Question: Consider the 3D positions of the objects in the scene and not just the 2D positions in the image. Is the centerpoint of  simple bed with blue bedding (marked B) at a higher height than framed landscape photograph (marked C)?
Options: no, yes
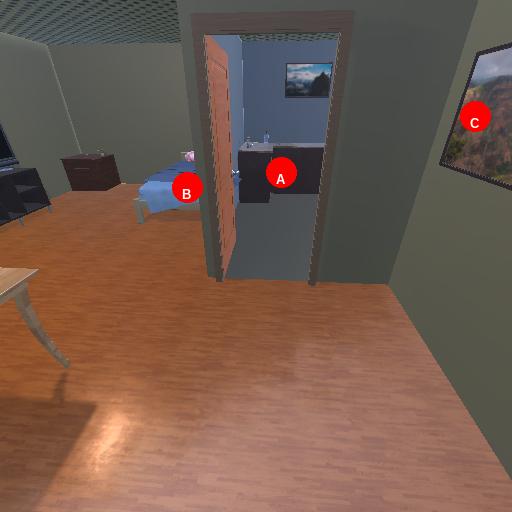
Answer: no